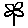
Label: flower